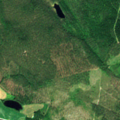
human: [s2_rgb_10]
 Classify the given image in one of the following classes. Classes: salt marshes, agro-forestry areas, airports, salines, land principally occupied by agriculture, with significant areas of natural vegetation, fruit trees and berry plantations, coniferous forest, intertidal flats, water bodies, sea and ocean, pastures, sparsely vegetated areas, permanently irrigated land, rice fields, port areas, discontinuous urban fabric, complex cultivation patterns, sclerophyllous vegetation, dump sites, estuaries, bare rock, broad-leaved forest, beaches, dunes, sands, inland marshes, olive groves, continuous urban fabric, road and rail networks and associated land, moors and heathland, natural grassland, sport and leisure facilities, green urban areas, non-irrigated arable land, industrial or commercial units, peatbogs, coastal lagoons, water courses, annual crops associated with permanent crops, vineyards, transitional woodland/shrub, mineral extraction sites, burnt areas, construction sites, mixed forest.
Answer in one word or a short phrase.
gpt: land principally occupied by agriculture, with significant areas of natural vegetation, coniferous forest, mixed forest, transitional woodland/shrub